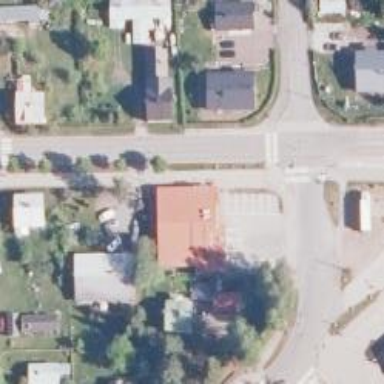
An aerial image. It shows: Convenience shop.